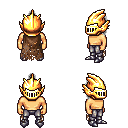
a pixel art fantasy rpg character, male body template, human, tanned skin, brown tattered cape, metal pants, gray long topknot hairstyle, gold helm, metal boots, four views (front, back, left, right), 2x2 character sprite sheet, small pixel art, hard edges, no anti-aliasing